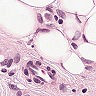
Metastatic tissue present: yes